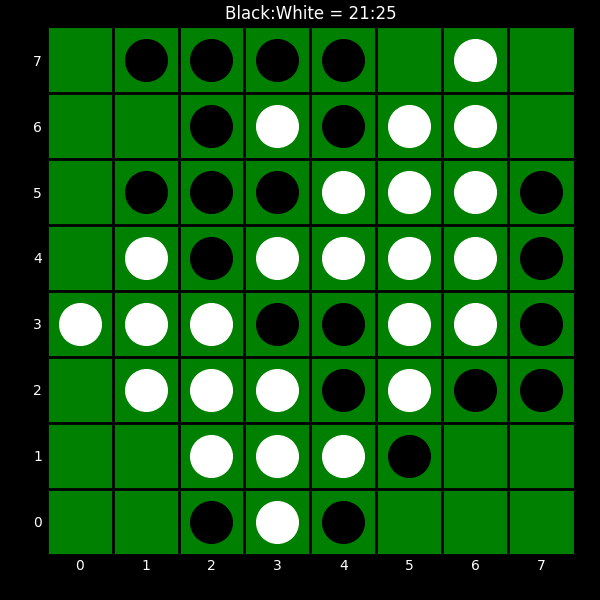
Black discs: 21
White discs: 25